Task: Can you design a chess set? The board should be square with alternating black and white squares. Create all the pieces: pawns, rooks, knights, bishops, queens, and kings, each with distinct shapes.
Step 3292:
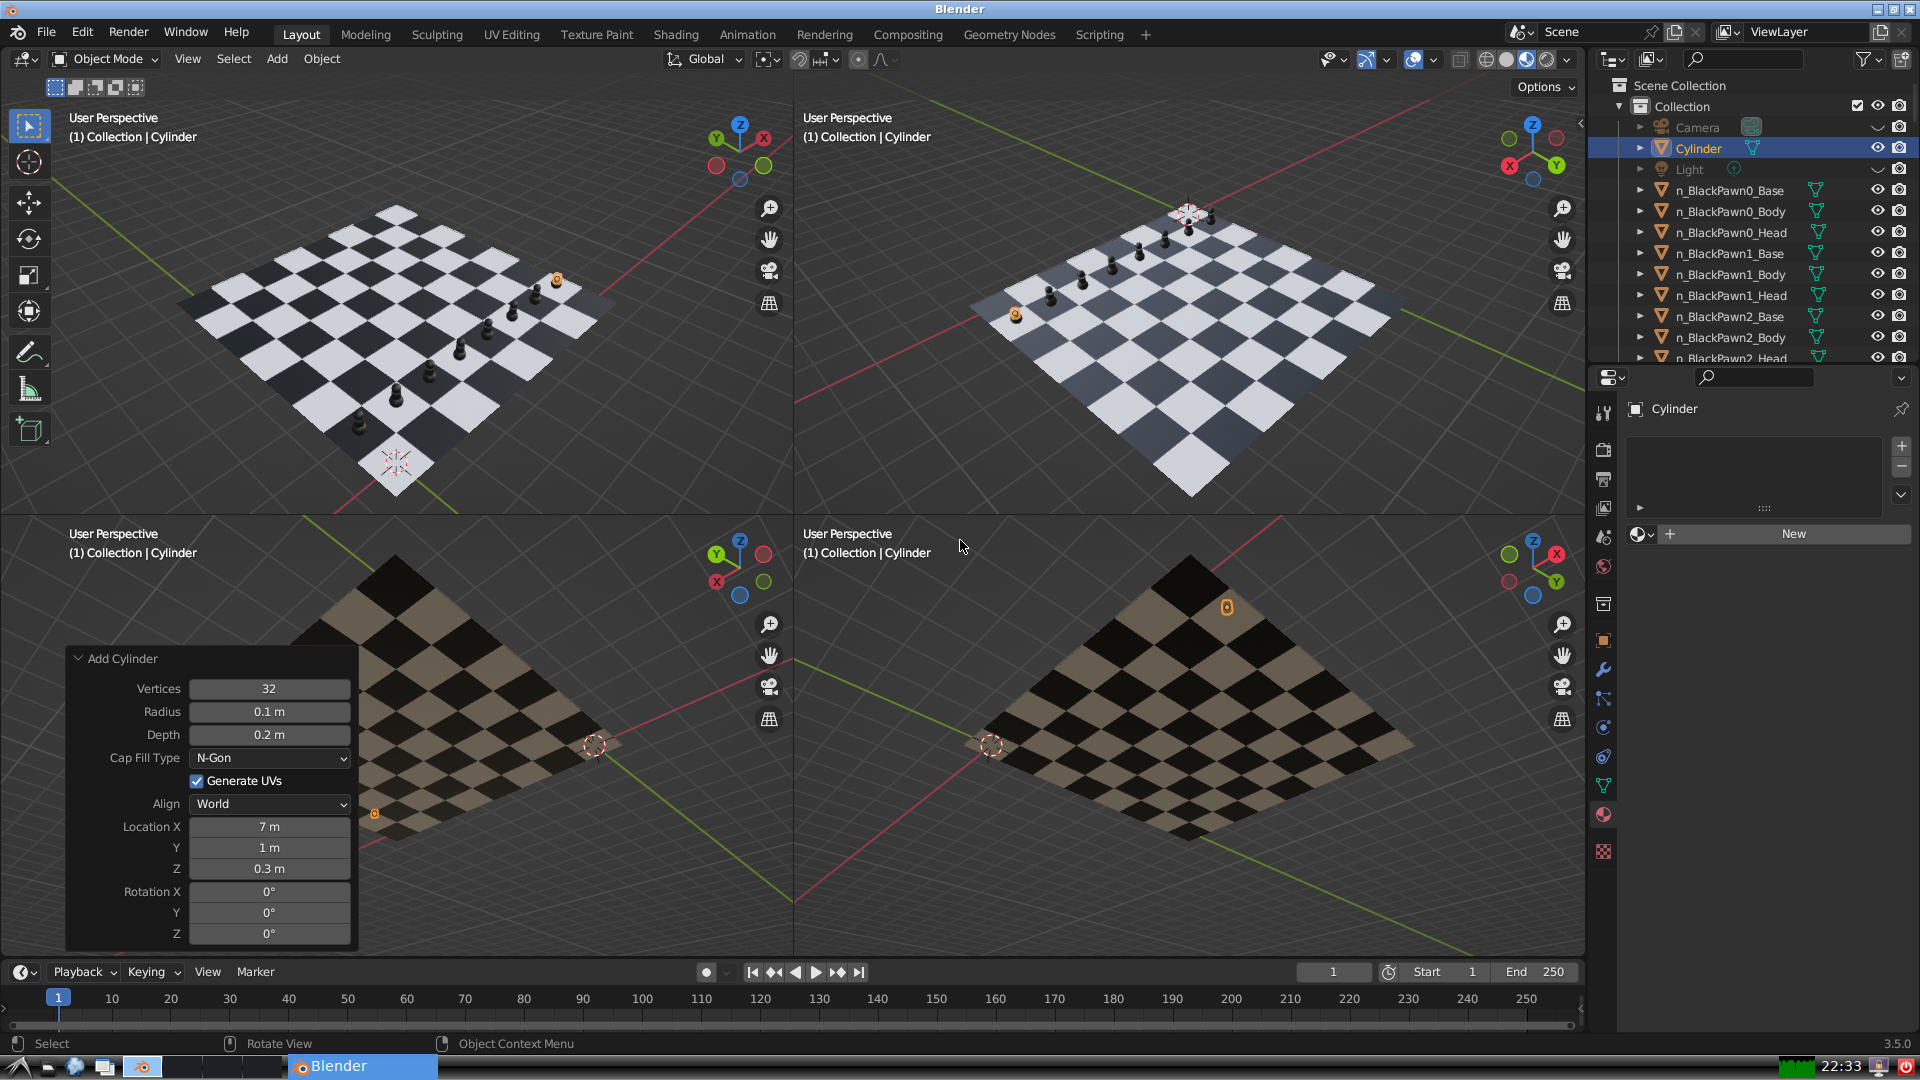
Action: {"mouse_move": [1608, 631]}